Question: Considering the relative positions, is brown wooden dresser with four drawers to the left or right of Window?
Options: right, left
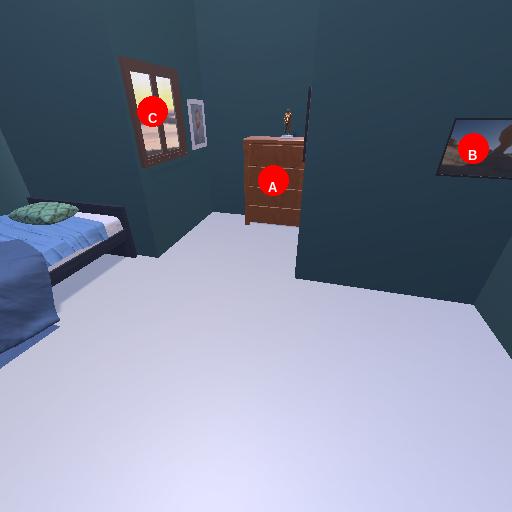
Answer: right